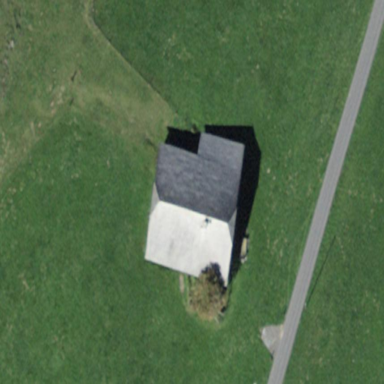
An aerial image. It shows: Farm building.